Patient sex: F
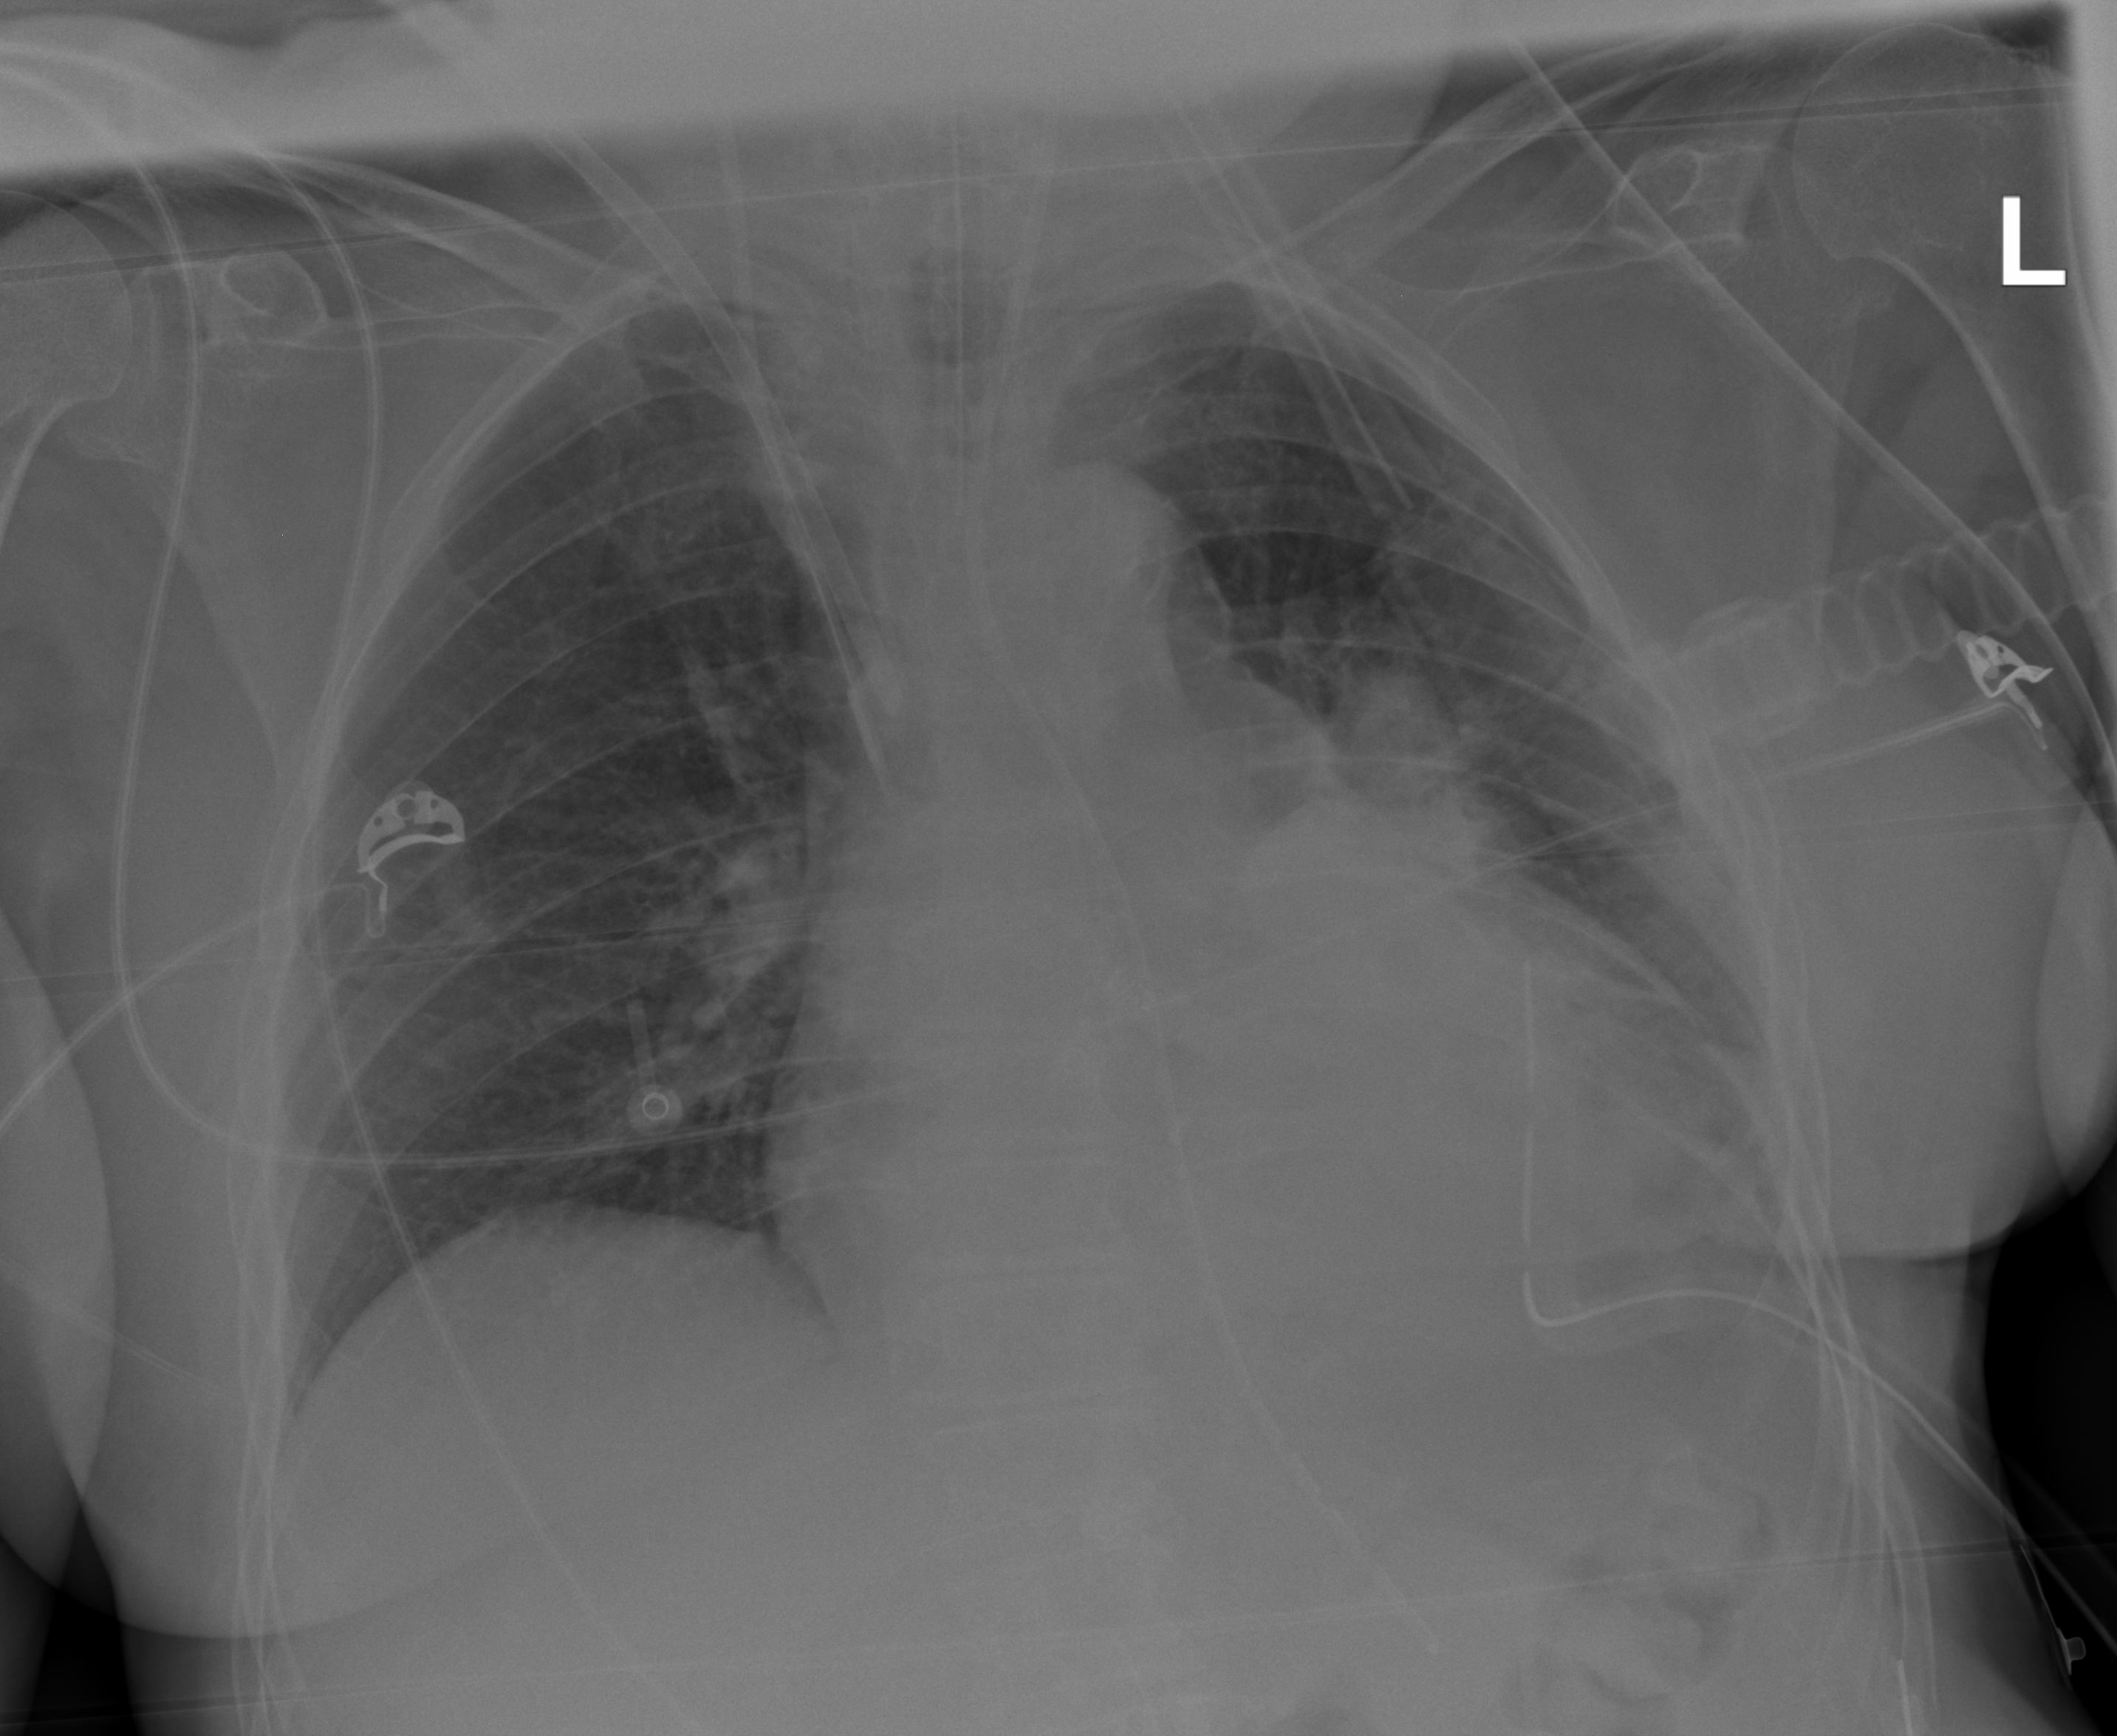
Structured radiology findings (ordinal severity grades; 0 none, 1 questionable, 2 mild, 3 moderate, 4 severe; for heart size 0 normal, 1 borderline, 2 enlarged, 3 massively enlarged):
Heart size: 2
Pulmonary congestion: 0
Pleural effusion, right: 0
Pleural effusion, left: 2
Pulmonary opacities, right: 0
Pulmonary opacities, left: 1
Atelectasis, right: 0
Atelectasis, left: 2